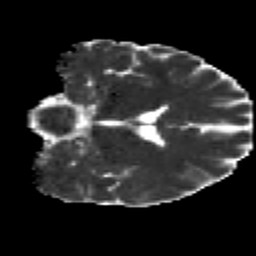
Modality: MD
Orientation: coronal
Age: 33
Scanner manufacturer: siemens
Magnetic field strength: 3 T
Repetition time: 2.2 s
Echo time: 0.084 s